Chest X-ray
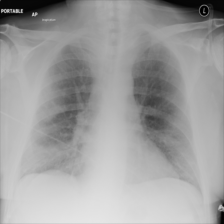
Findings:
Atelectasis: negative
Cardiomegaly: negative
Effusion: negative
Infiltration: negative
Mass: negative
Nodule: negative
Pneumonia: negative
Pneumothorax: negative
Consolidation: positive
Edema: negative
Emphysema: negative
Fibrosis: negative
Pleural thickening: negative
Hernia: negative